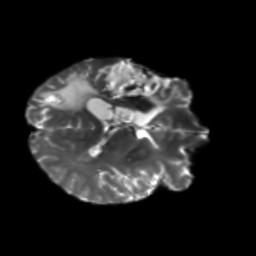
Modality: T2w
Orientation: axial
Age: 46
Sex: male
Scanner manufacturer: siemens
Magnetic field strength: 3 T
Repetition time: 5.47 s
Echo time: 0.0854 s